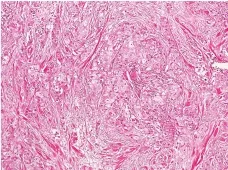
Areas exhibiting apocrine features within the tumor cells. (A) Hematoxylin and eosin staining identified that the areas with apocrine features were abundant in eosinophilic cytoplasm.
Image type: pathology (h&e)